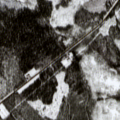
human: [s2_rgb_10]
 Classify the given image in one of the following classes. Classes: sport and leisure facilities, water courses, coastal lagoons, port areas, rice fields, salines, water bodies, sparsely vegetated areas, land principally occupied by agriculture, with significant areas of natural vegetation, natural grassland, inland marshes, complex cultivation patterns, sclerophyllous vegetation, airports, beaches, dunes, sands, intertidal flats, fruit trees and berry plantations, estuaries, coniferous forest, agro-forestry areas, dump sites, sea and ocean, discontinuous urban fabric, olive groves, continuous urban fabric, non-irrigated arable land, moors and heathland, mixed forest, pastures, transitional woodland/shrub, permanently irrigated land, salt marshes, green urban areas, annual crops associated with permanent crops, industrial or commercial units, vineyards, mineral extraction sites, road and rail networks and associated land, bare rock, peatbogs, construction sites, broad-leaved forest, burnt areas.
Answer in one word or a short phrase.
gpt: complex cultivation patterns, coniferous forest, mixed forest, peatbogs